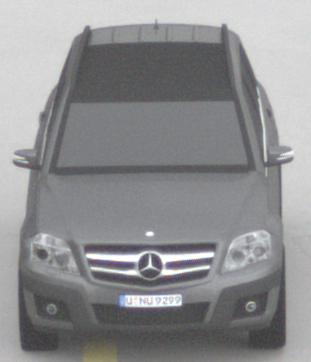
Make: Mercedes-Benz
Model: GLK 280
Detailed model: GLK-Class (204)
Model produced from: 2008/10
Model produced until: 2009/04
Doors: 5
Color: gray
Road condition: dry road
Daytime: midday
Contrast: low contrast